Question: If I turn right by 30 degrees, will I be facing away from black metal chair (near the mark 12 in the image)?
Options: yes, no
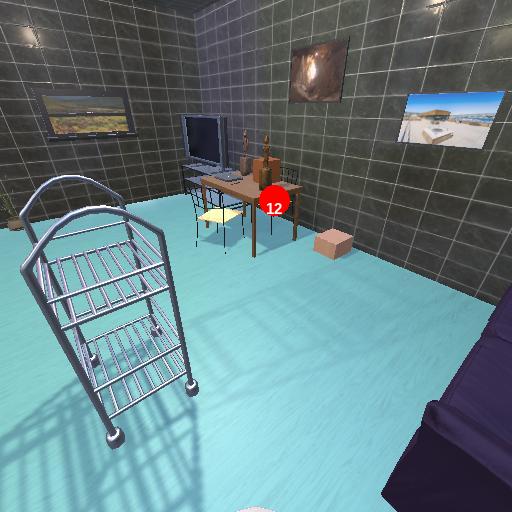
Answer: yes